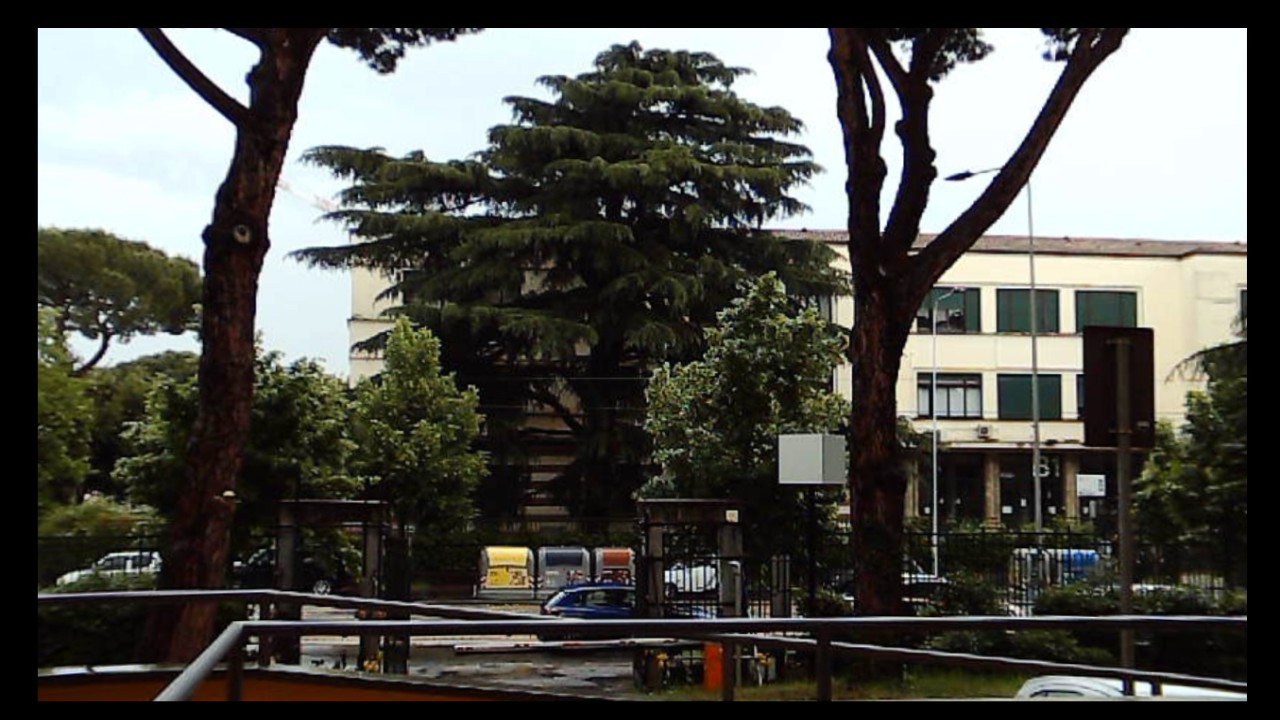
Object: DarwinFPV cineape20